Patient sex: M
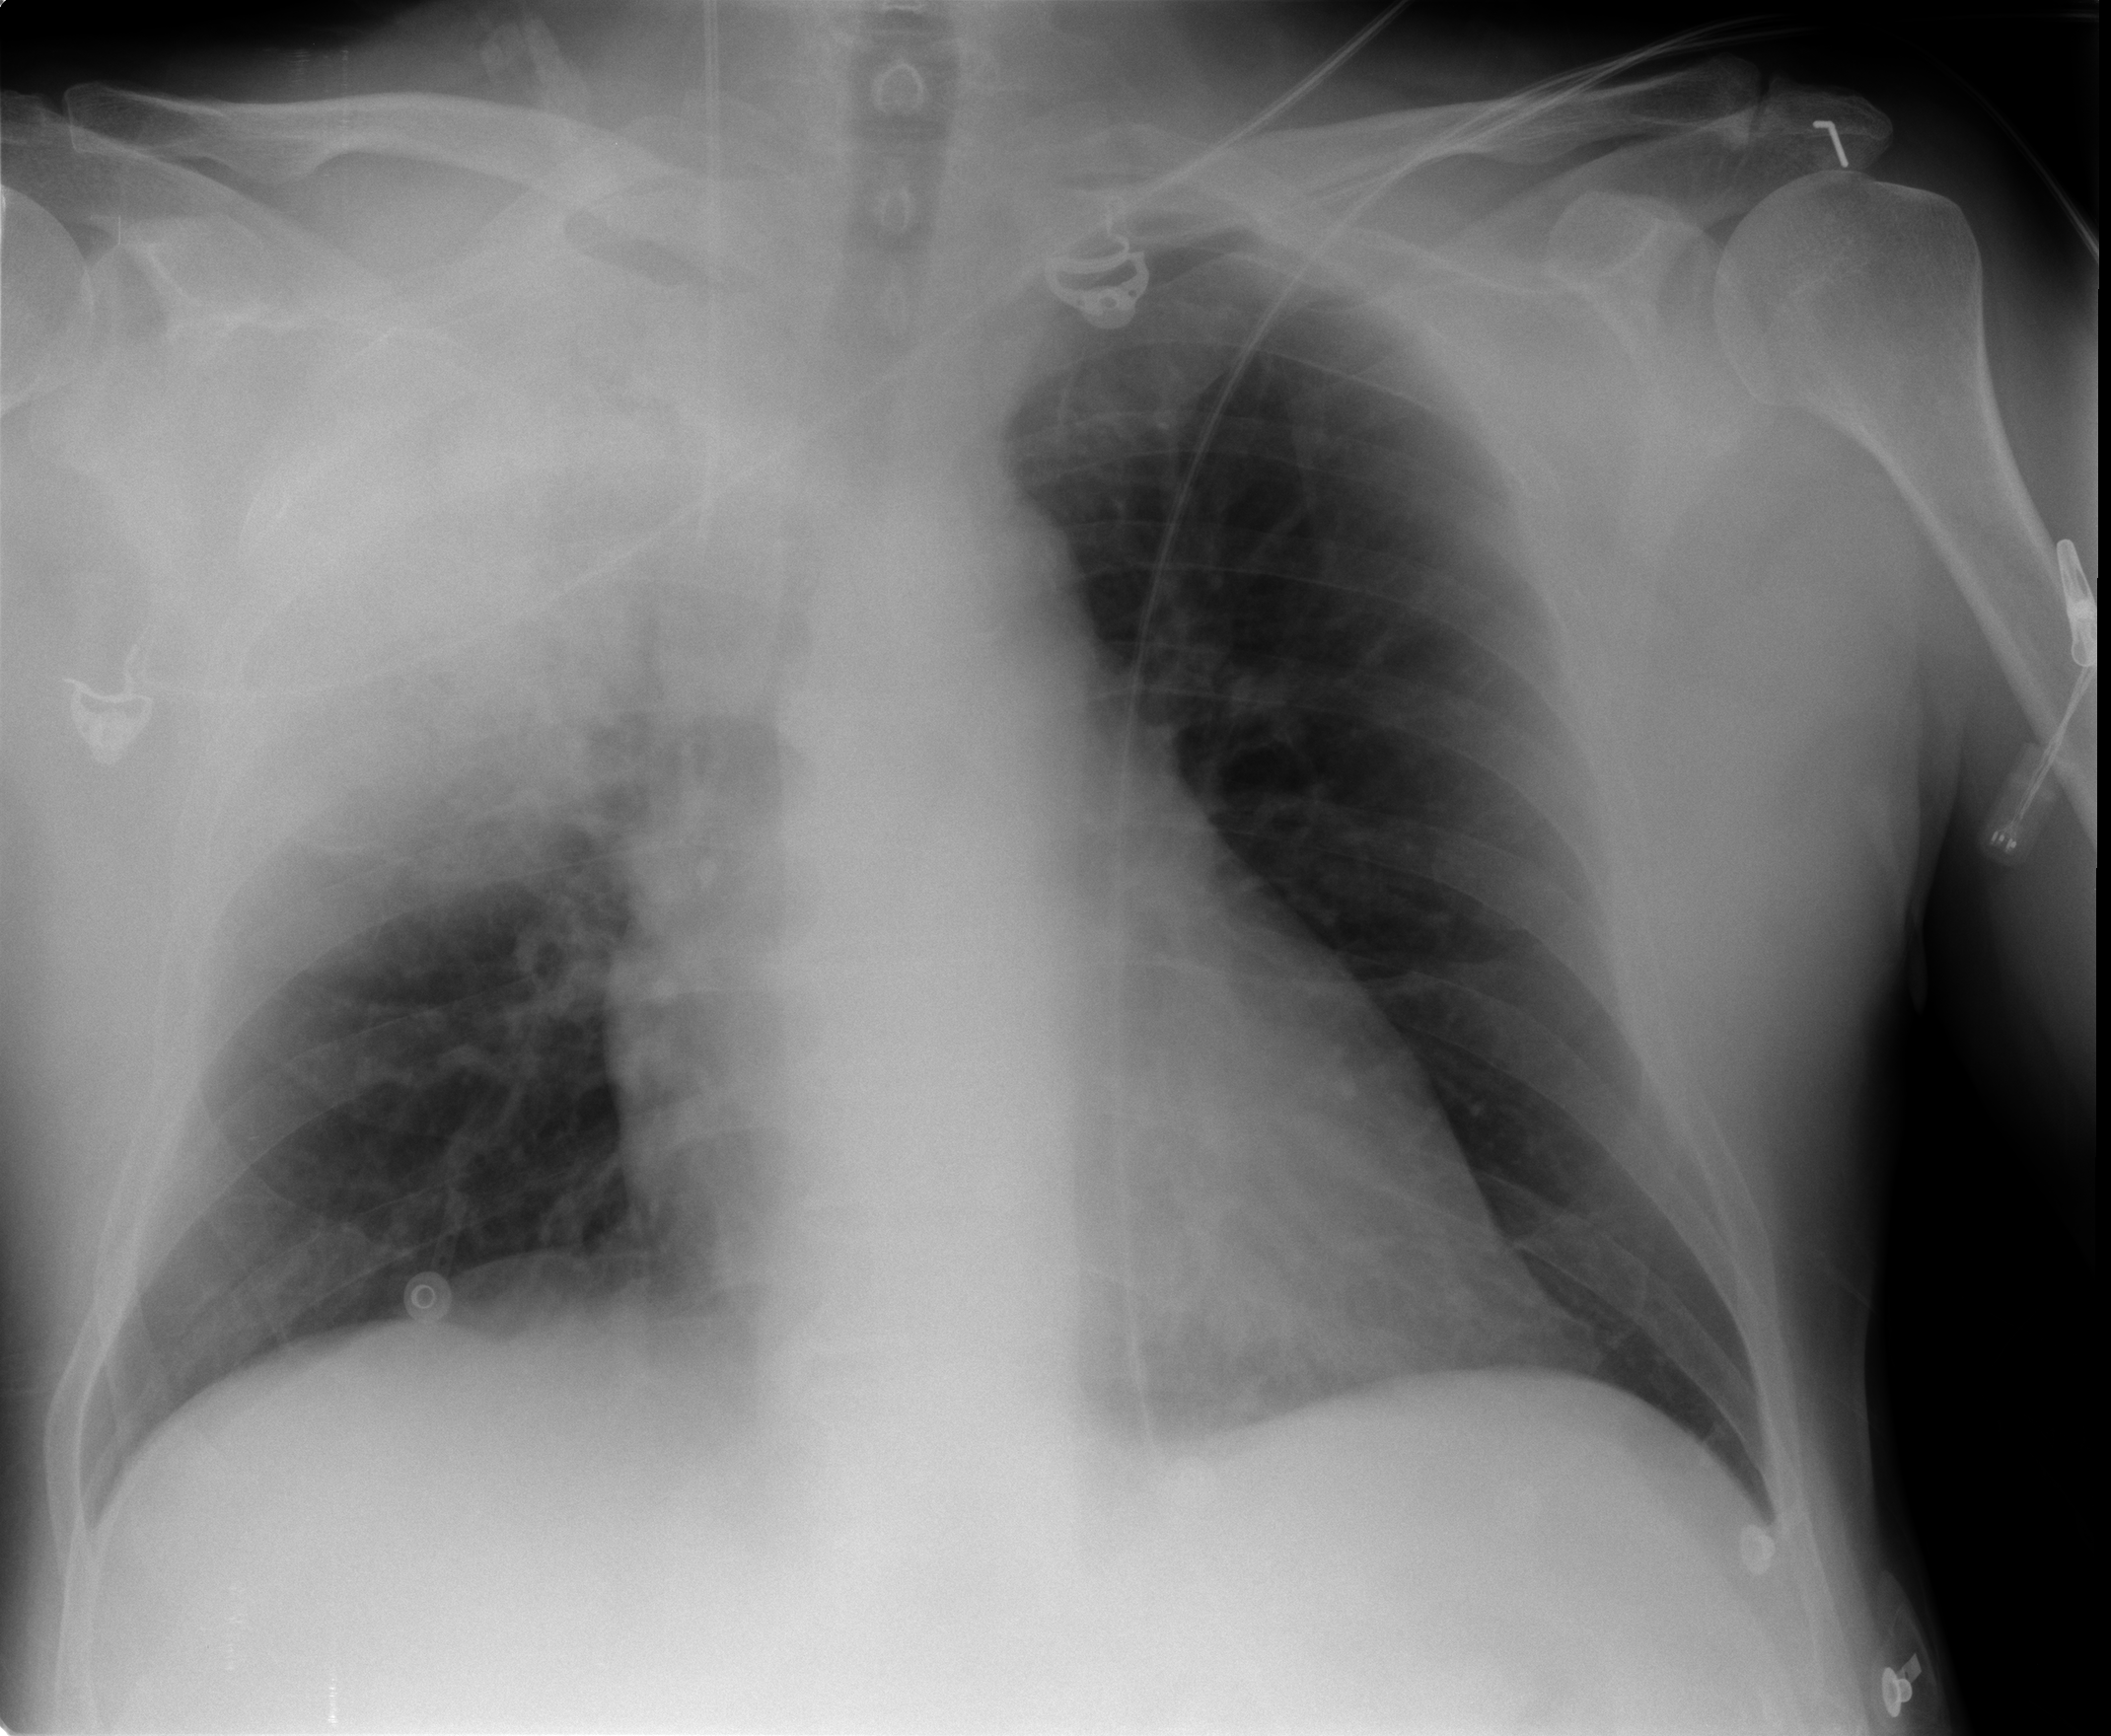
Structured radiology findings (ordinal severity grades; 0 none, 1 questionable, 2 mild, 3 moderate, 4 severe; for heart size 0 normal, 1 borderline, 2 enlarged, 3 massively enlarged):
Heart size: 0
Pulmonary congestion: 0
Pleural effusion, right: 0
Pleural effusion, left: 0
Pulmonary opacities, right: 4
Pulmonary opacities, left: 0
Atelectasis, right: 0
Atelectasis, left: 0